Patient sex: M
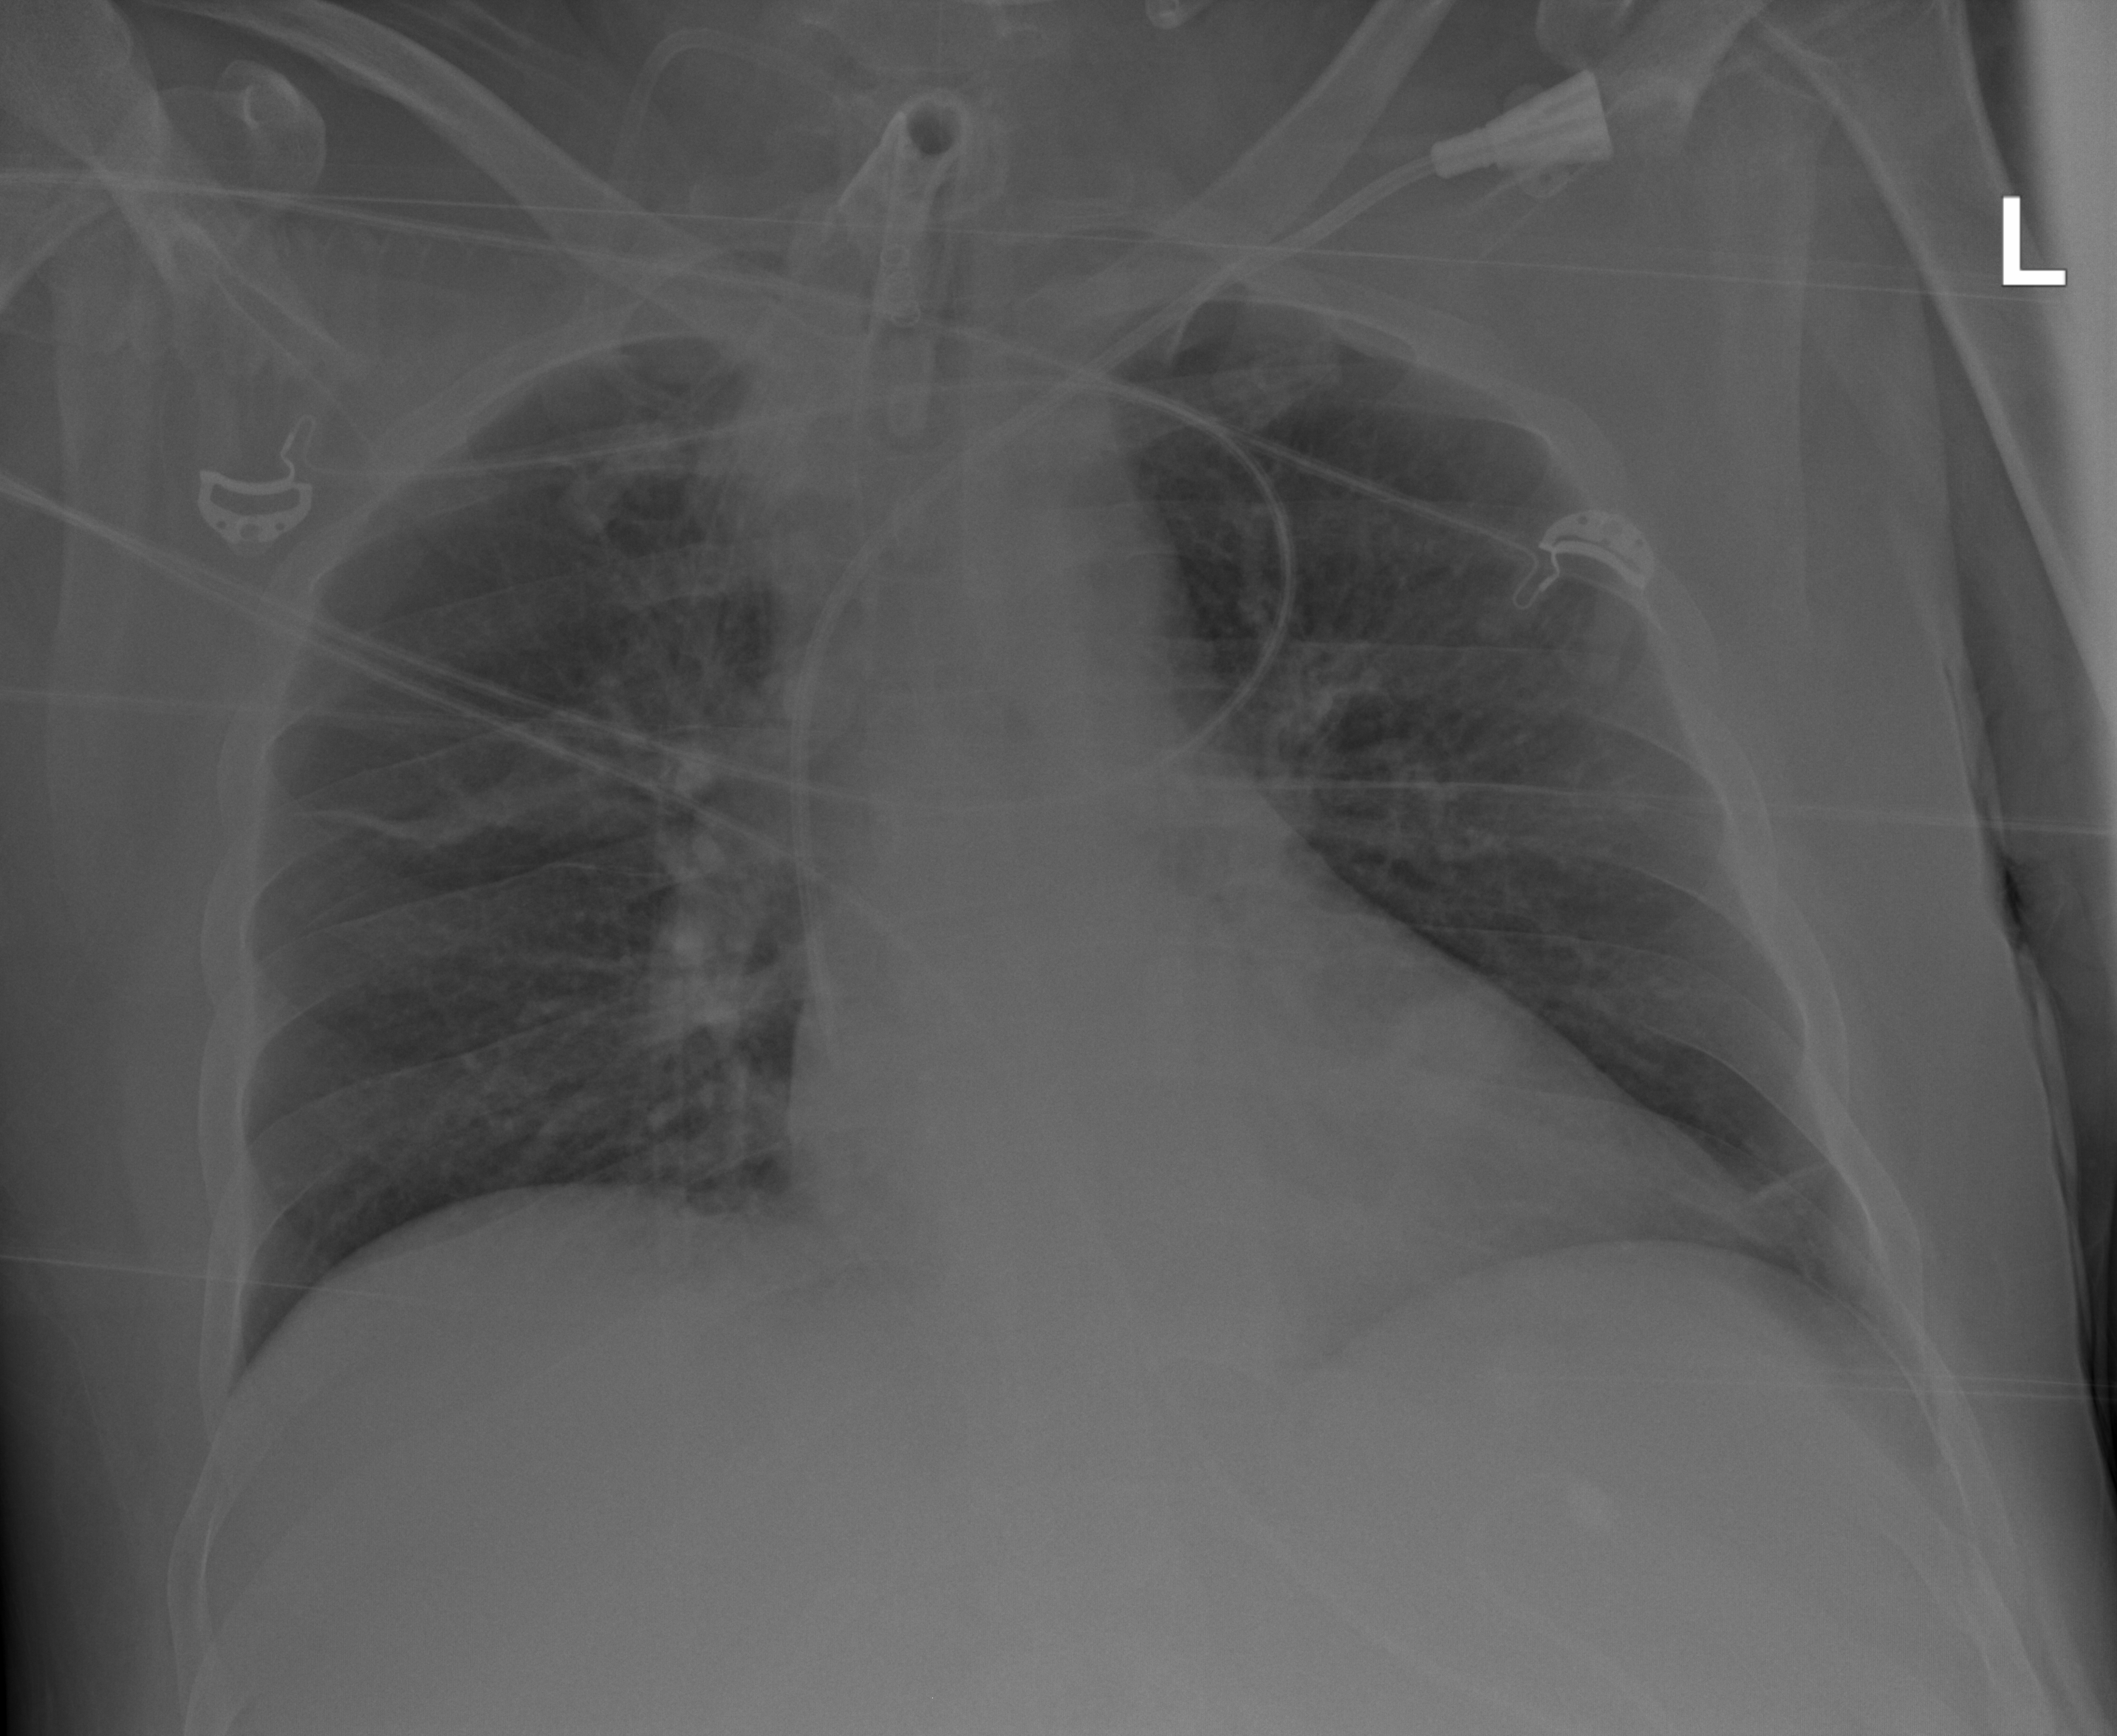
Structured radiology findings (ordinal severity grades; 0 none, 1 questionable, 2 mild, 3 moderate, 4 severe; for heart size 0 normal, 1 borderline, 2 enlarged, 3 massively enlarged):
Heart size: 1
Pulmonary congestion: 0
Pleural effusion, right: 0
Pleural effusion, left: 0
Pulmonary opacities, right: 0
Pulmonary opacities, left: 0
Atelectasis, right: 2
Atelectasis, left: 2